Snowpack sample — Loveland Pass, Silver Plume, Colorado, USA (1/12/25, 11:40 AM MST)
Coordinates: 39.66, -105.88
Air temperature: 7 °F
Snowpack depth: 140 cm
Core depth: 10 cm
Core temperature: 41 °F
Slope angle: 11°, slope face: 30°
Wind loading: high
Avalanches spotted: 2
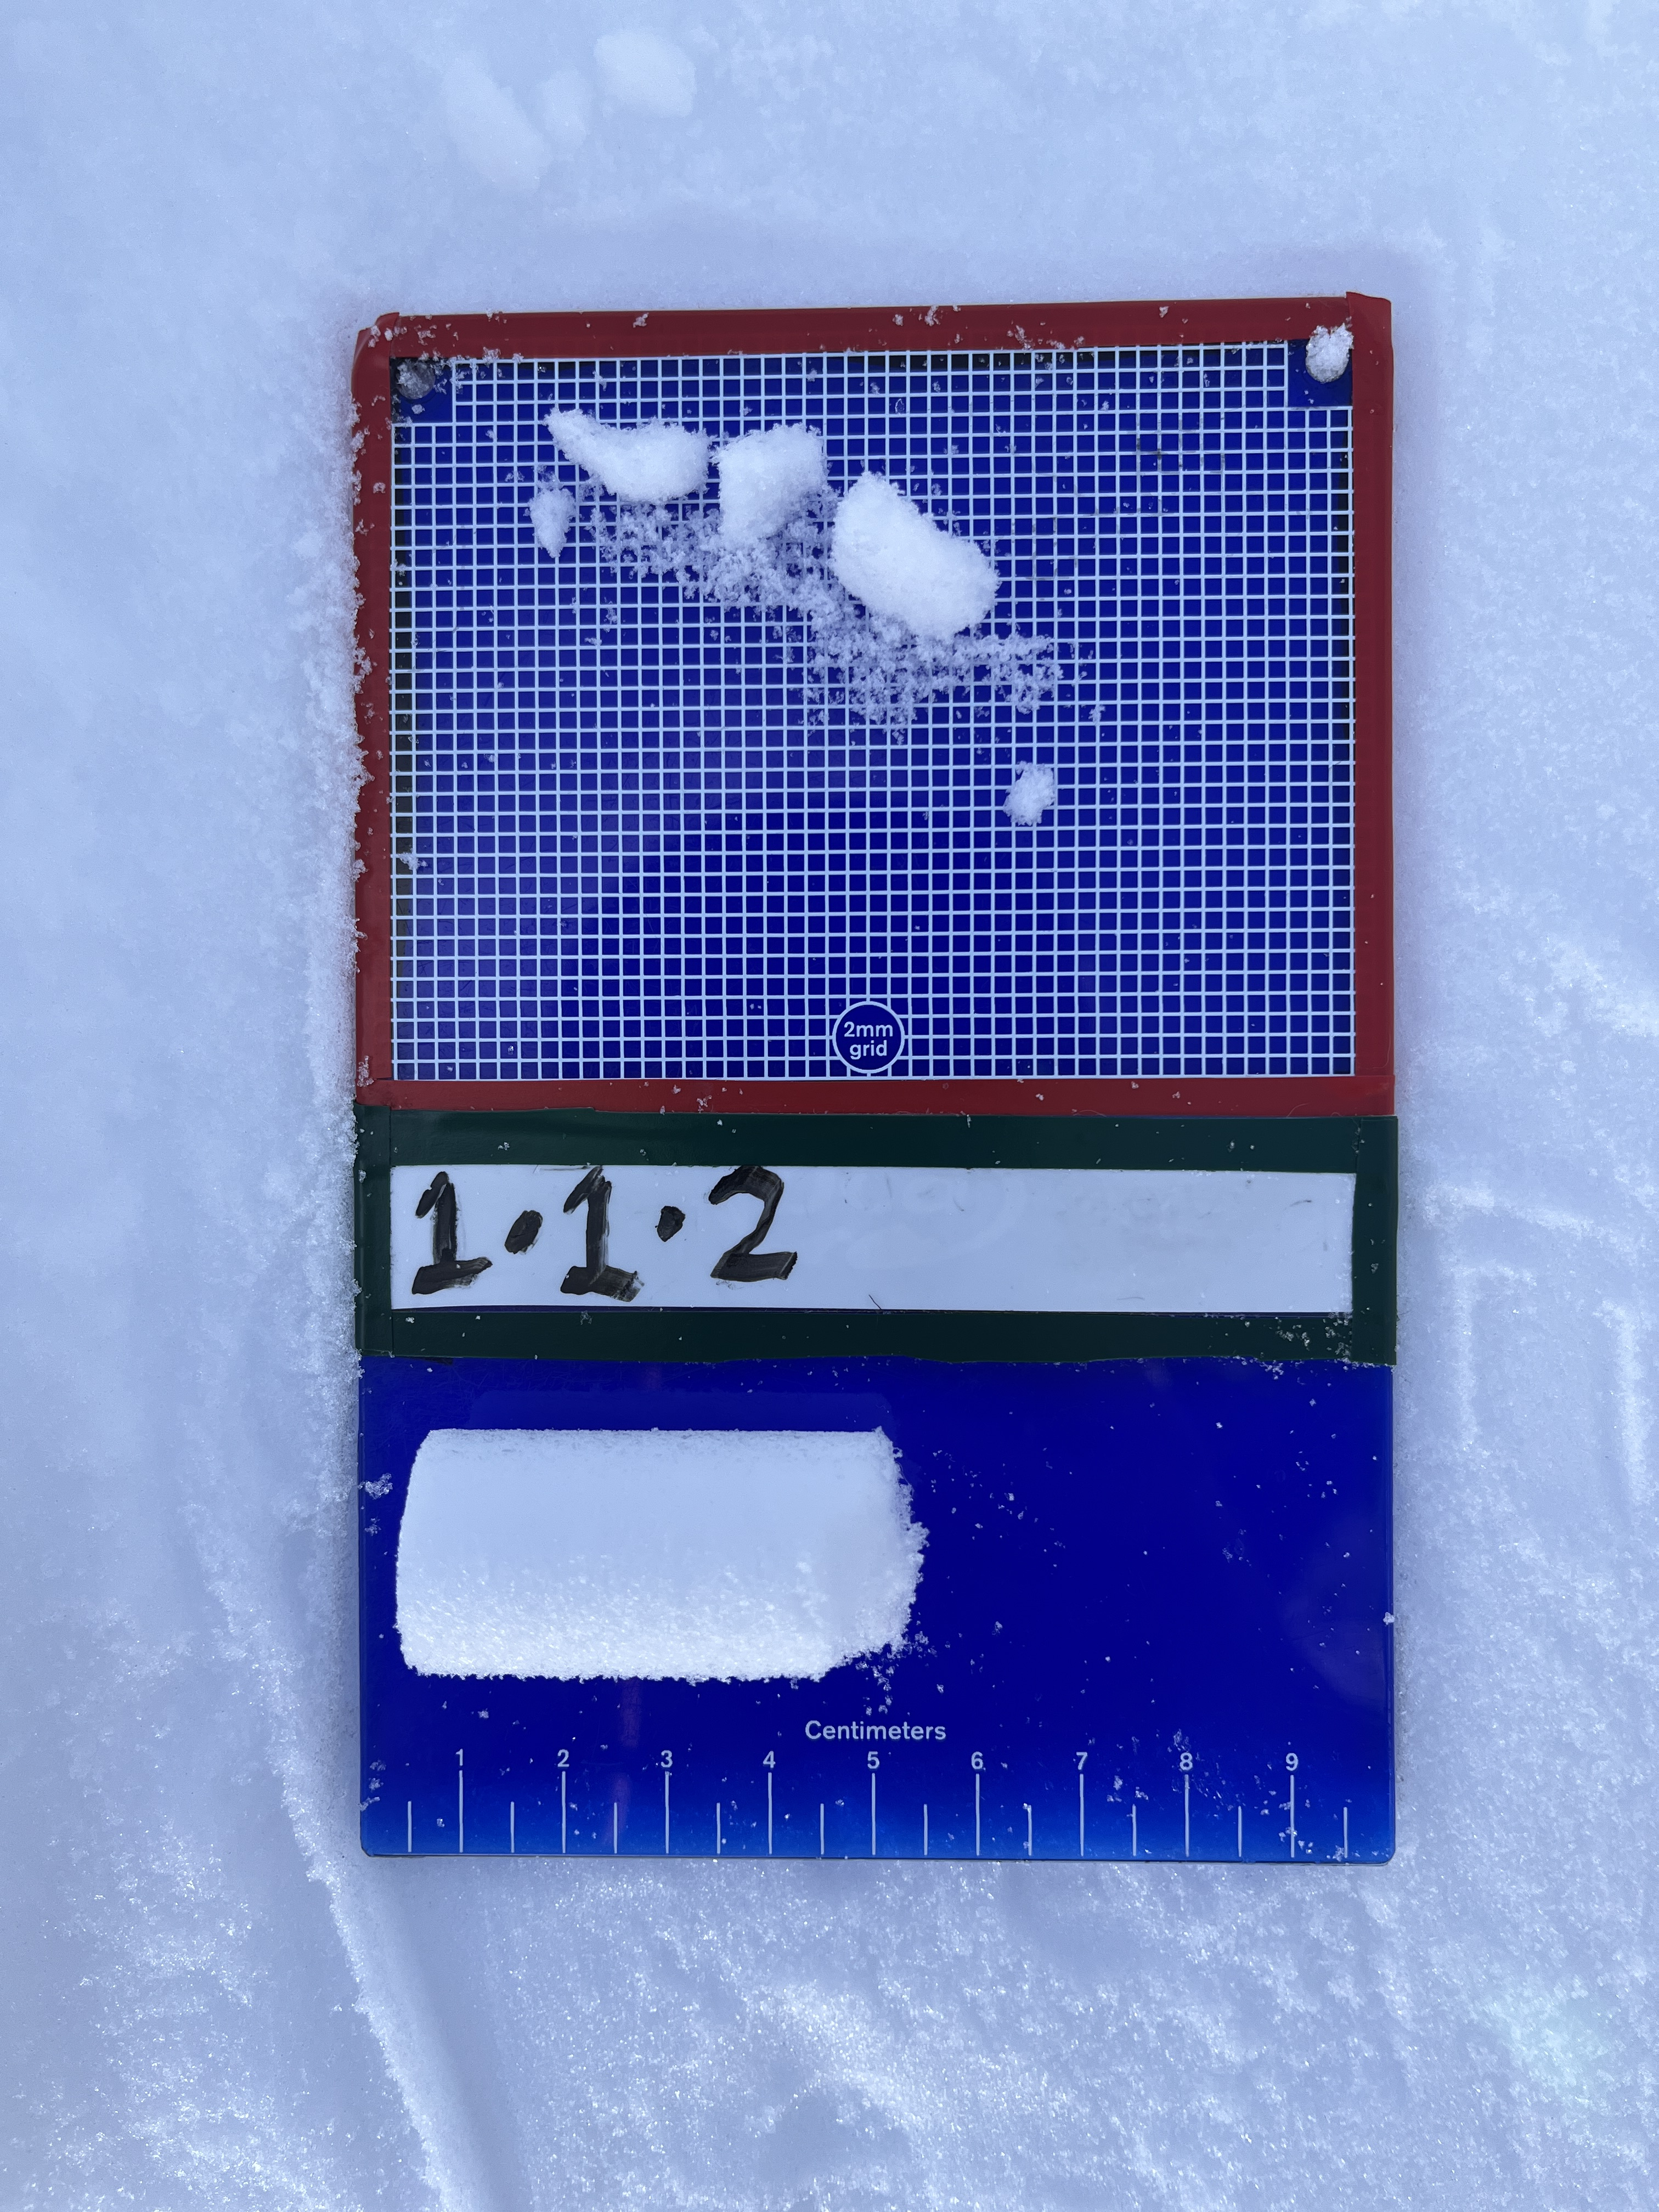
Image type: crystal_card
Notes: Pilot using slightly modified coring method that took too large segment for snow profile picturing, advised not to use in higher level models. Two avalanche on south face nearby, partially cloudy with light snow in the last 24 hours. Lots of wind loading on eastern features.